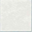
Piece: xx